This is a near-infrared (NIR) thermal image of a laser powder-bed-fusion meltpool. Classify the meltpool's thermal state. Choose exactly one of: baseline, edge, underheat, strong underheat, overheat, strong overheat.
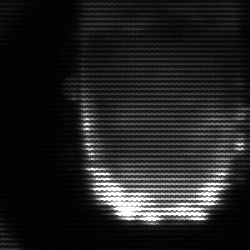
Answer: baseline